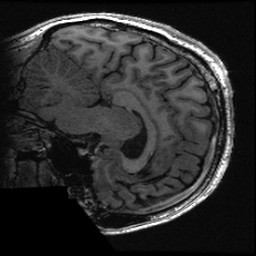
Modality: T1w
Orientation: sagittal
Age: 26
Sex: male